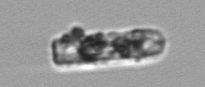
Label: Guinardia_delicatula